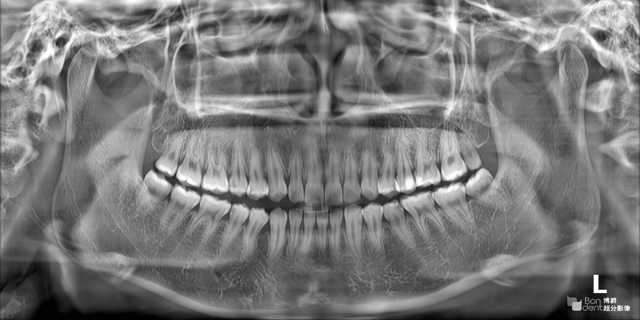
adult